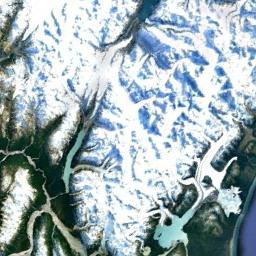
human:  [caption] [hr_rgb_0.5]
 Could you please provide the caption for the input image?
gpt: A large mountain covered in snow is surrounded by blue water .

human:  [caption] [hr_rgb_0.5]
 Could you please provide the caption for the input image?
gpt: The snowberg is covered with snow .

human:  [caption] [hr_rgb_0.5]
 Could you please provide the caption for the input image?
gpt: The snow berg is next to the water .

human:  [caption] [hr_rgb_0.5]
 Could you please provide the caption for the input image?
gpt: The snowberg is covered with glaciers and the two green lake are in the snowberg .

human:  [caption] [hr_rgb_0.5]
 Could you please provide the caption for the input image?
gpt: There are much snow and some rivers on the snowberg .